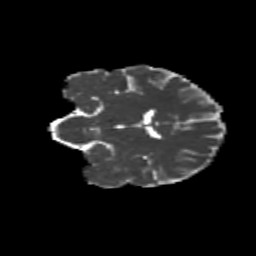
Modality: MD
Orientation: coronal
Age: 21
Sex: female
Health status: healthy
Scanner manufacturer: siemens
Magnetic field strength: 3 T
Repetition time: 8.6 s
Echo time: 0.095 s